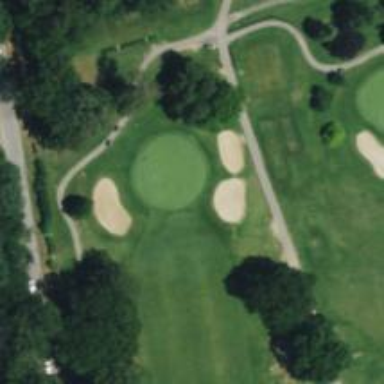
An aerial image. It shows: View of golf hole.